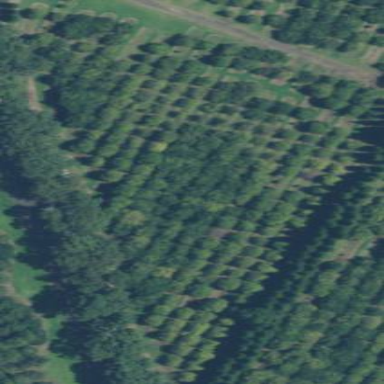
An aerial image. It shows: Orchard filled with macadamia trees.